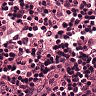
Metastatic tissue present: no